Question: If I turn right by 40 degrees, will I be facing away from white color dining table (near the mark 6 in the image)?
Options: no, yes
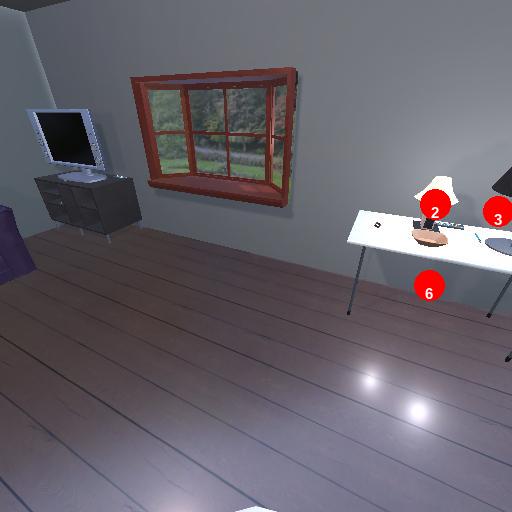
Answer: no